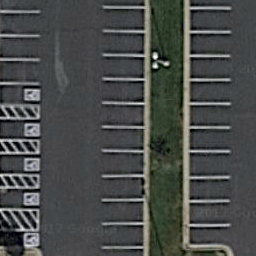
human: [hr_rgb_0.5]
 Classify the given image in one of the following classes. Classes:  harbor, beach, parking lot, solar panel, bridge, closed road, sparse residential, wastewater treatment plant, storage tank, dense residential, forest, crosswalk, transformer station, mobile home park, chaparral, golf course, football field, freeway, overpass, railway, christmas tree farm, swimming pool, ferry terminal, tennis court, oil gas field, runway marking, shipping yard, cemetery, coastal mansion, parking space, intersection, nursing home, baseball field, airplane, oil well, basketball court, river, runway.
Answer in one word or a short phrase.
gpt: parking space